Interaction volume radius: 10 \u00c5
Interaction volume height: 15 \u00c5
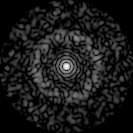
Disorder parameter: 0.8374